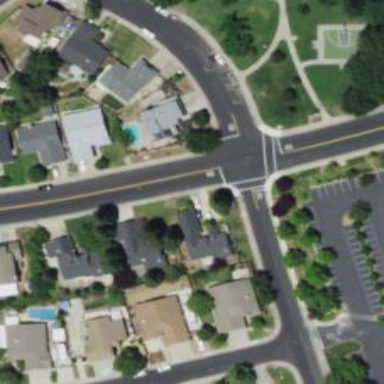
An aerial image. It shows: Marked road crossing.